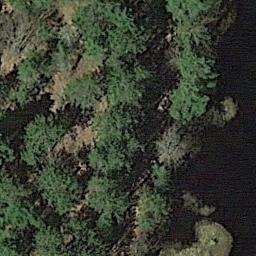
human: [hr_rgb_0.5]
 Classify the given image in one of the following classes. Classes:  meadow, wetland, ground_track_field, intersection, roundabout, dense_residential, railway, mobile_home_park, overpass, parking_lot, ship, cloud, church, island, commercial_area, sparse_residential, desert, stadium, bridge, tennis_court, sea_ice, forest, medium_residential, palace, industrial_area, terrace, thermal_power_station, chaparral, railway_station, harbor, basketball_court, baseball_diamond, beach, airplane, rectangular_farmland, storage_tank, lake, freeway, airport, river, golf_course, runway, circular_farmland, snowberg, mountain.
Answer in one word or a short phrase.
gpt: wetland